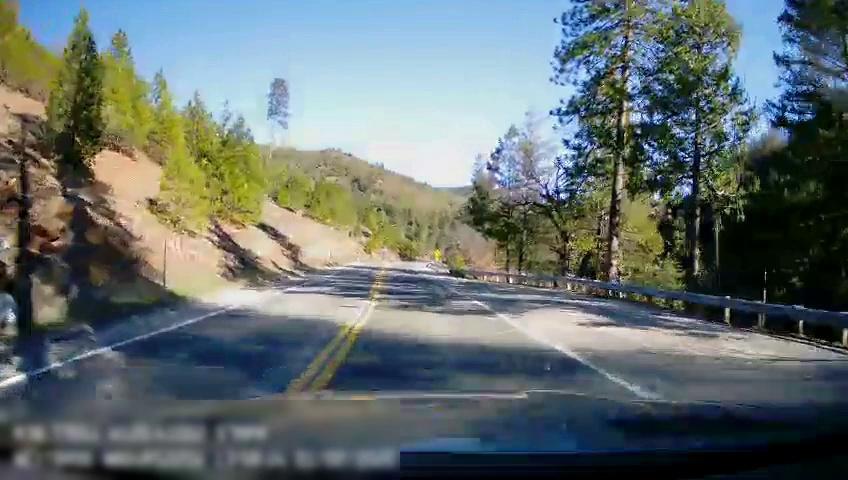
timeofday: Day
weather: Sunny
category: Drivable Space
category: Drivable Space
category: Lanes | Opposite Lane
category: Lanes | Current Lane
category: Lanes | Opposite Lane
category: Lanes | Current Lane